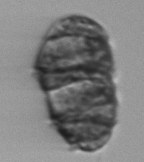
Label: Margalefidinium